Question: Is this use case over complicated? I'm trying to implement a use case for the first time, and I'm trying to get it within the ball park.

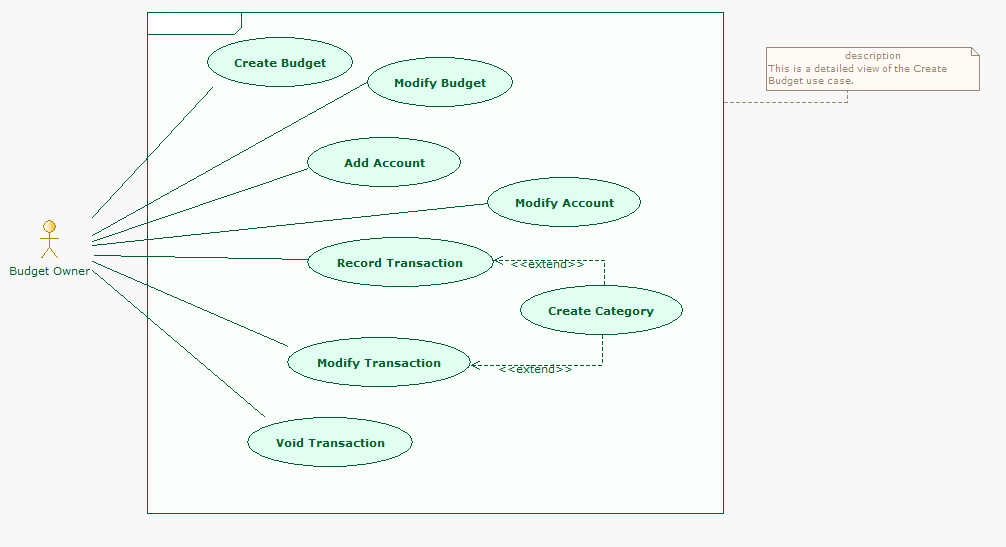
Answer: Jordan, your use case is missing out the system name at the top.
And there is no over-complicated Use Case Diagram, as long as it fits the requirements of the client.
P.S: By the way, the following Use Case Diagram is one of my assignment in school (so it's not for a system to be built, but similar anyway). It's way complex than what you have there, but it's not over-complicated because the system needs all these use-cases. Imagine drawing the use case of Twitter or Facebook.
>
Merlion University Student Association System Use Case Diagram